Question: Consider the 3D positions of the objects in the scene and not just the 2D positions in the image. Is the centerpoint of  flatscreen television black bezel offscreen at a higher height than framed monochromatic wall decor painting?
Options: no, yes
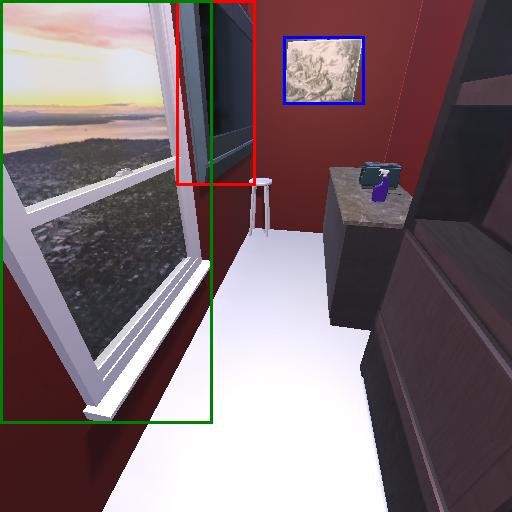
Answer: no